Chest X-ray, AP view. Patient: 25 years old, sex M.
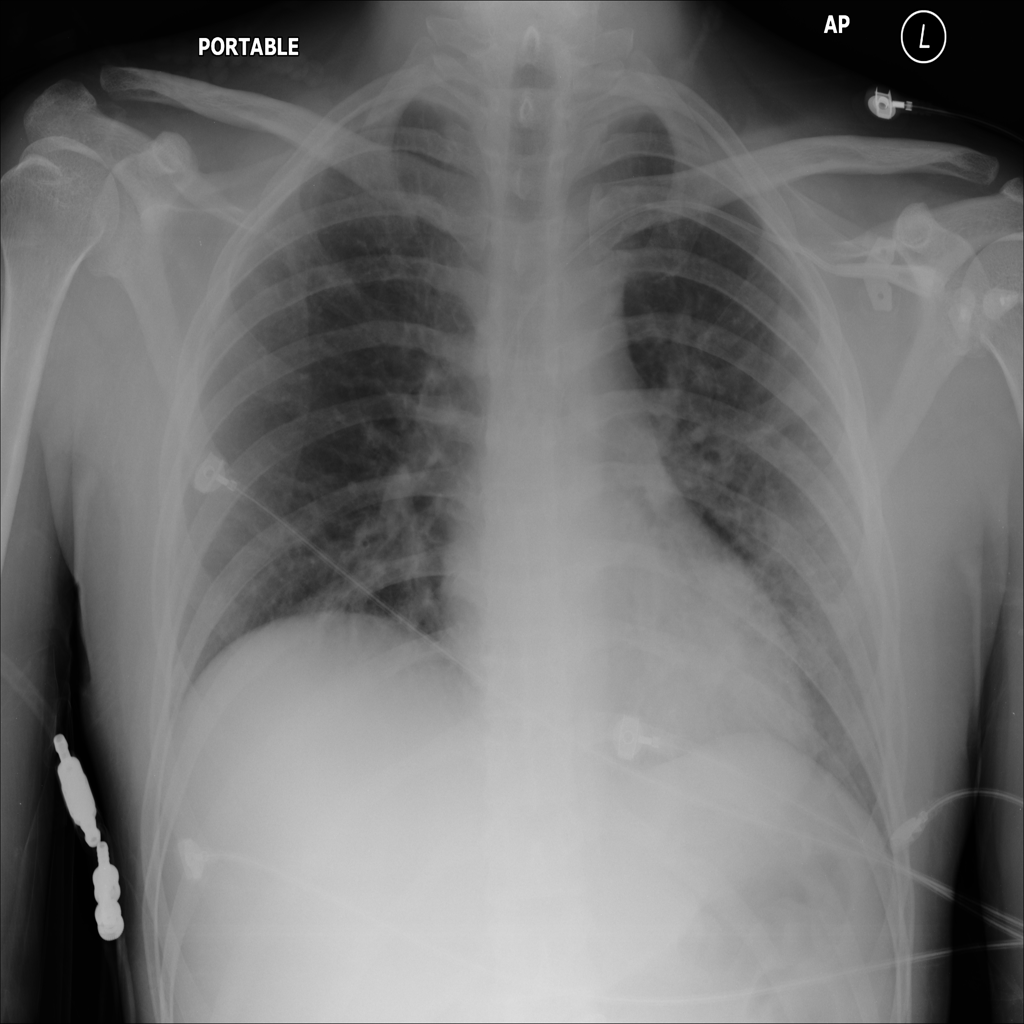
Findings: Infiltration